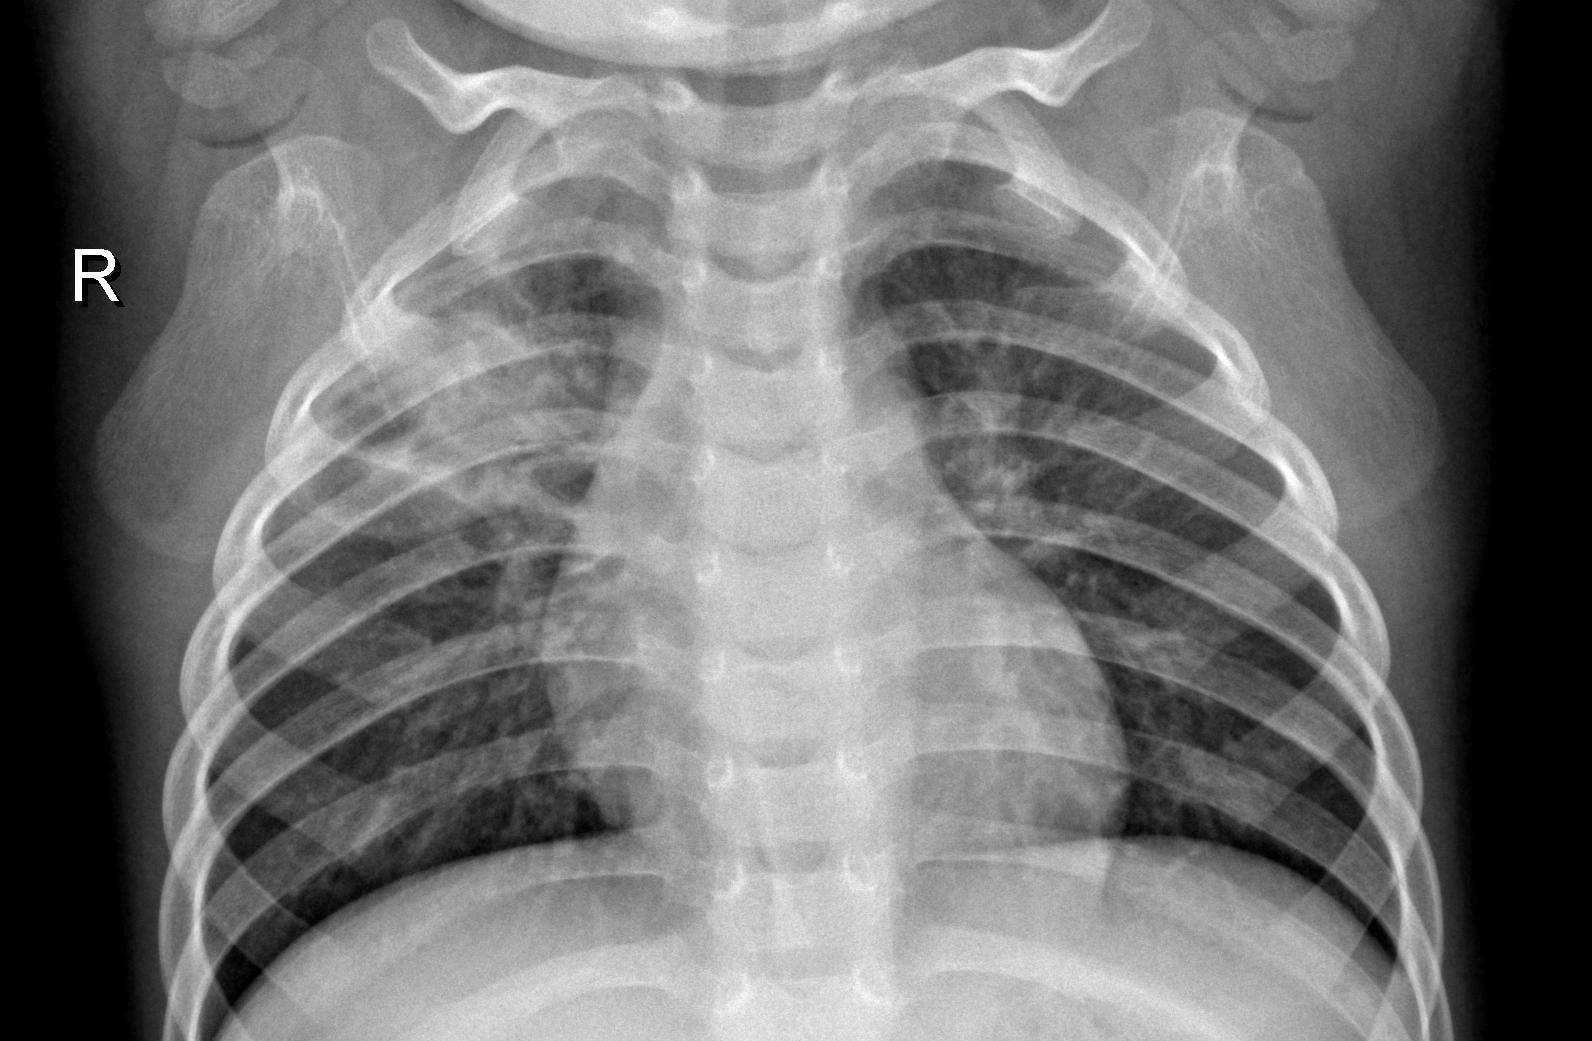
Diagnosis: PNEUMONIA